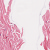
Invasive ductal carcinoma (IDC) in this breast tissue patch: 0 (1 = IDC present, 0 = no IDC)